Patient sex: M
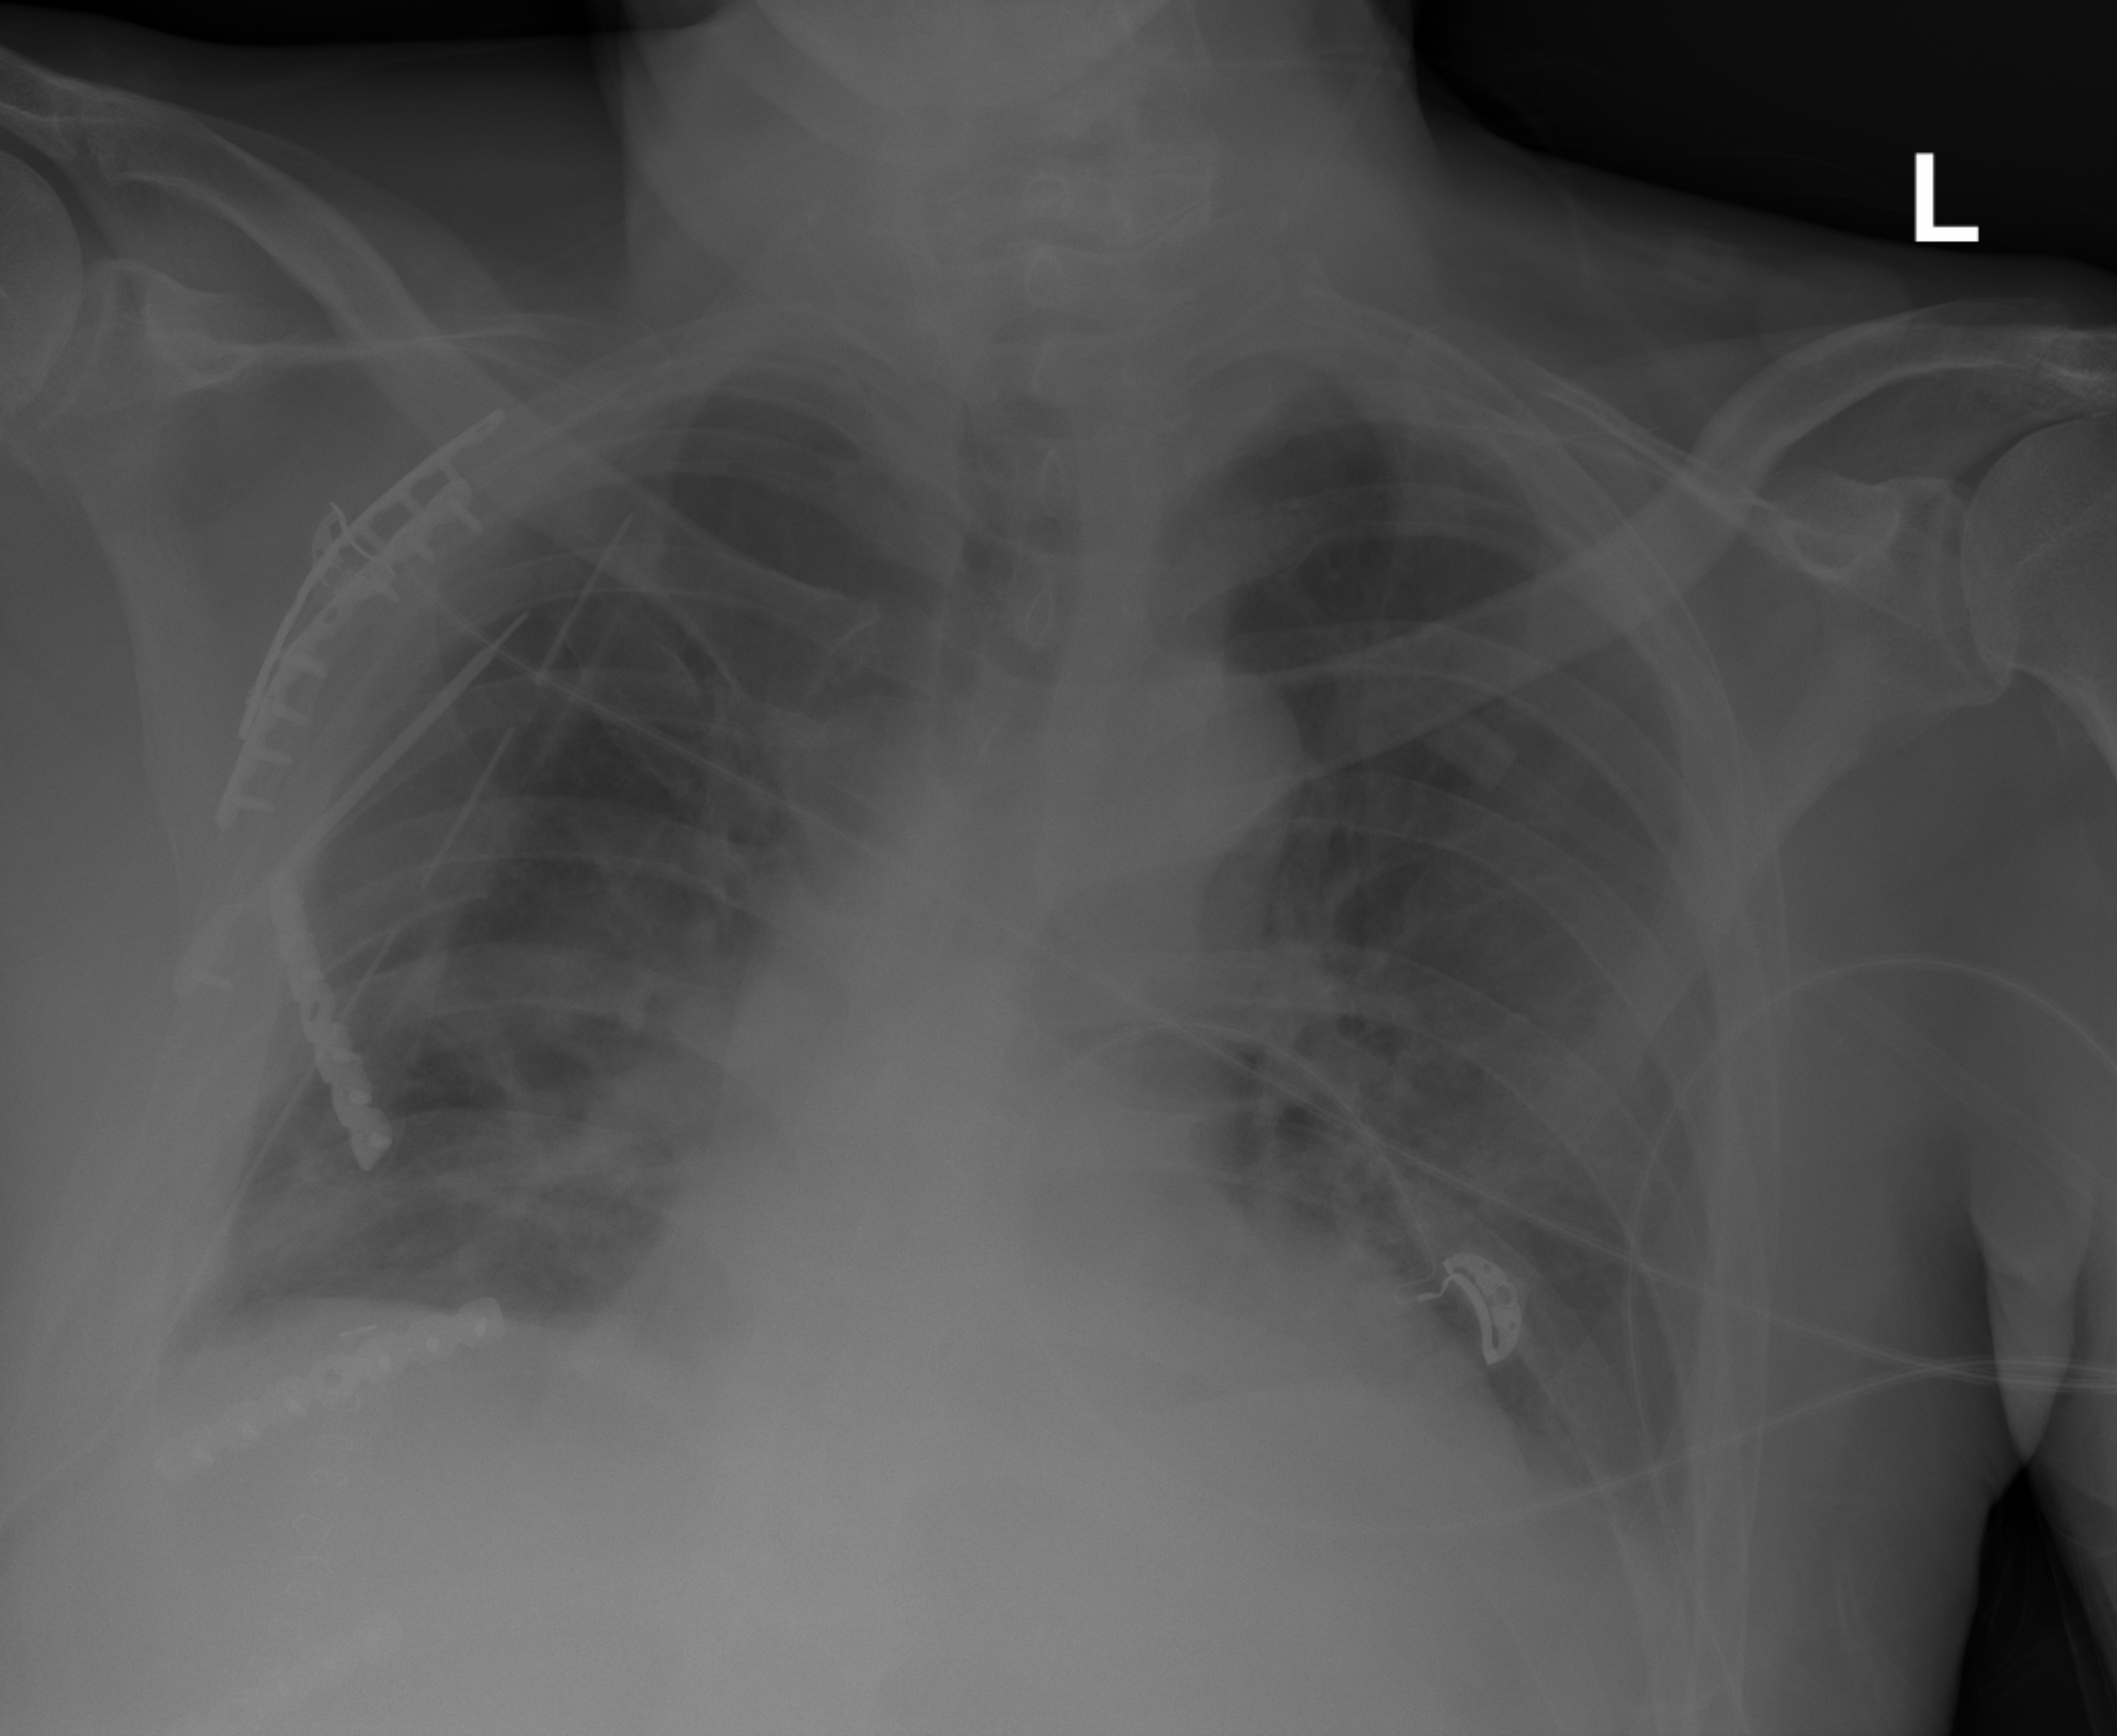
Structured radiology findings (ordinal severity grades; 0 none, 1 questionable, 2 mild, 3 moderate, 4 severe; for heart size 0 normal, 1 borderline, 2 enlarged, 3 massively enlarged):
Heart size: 1
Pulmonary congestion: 2
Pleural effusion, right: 2
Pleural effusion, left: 2
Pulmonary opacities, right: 2
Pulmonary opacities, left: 2
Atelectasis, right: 2
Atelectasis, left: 2